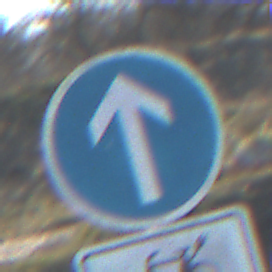
Verkehrszeichen: VorgeschriebeneFahrtrichtungGeradeaus
Zusatzzeichen unten: EinspurigeFahrzeugeFrei4
Umgebung: Outdoor, Nature
Tageszeit: MorningAfternoon
Wetter: PartlyCloudy
Licht: Natural
Jahreszeit: NotSpecified
Kontrast: HighContrast